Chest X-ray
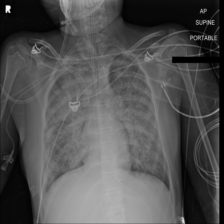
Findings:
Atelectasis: negative
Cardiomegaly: negative
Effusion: positive
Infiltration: negative
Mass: negative
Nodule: negative
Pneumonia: negative
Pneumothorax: negative
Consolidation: negative
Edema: positive
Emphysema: negative
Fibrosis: negative
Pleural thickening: negative
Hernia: negative